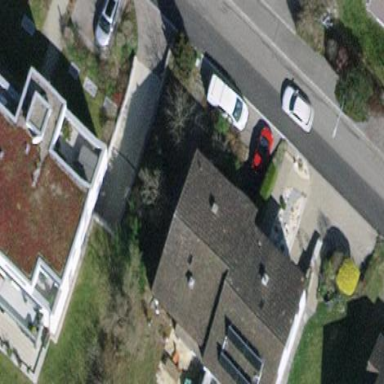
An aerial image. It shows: Building with tile roof.